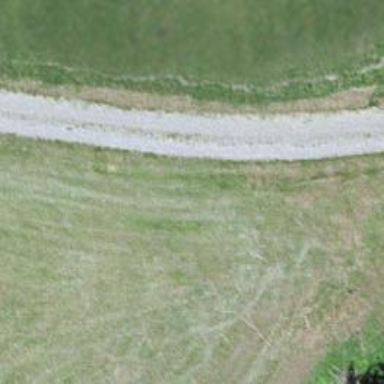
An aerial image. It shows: Gravel track of grade3 type.